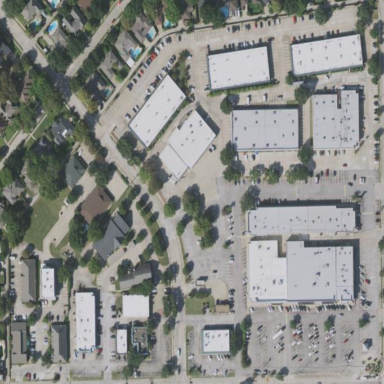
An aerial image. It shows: Commercial area.